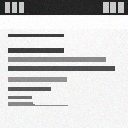
Screen state: on